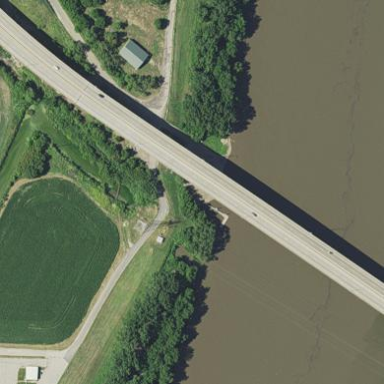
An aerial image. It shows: Man-made bridge.